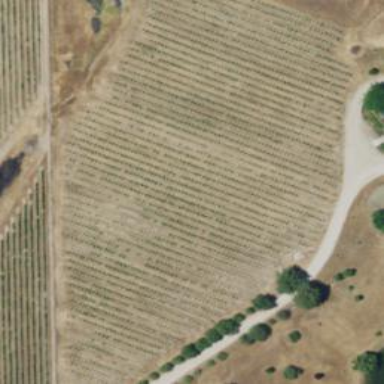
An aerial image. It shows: Vineyard with grape crops.